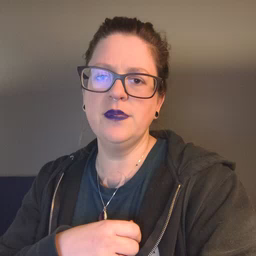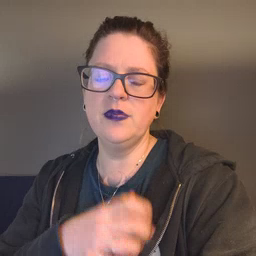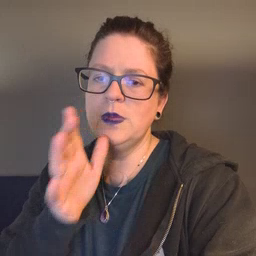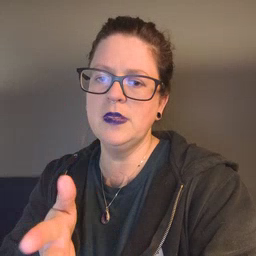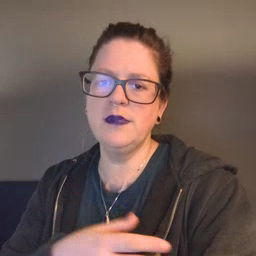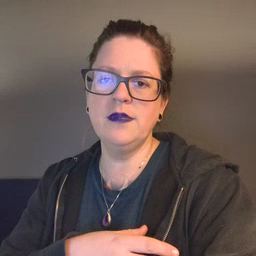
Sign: grandma